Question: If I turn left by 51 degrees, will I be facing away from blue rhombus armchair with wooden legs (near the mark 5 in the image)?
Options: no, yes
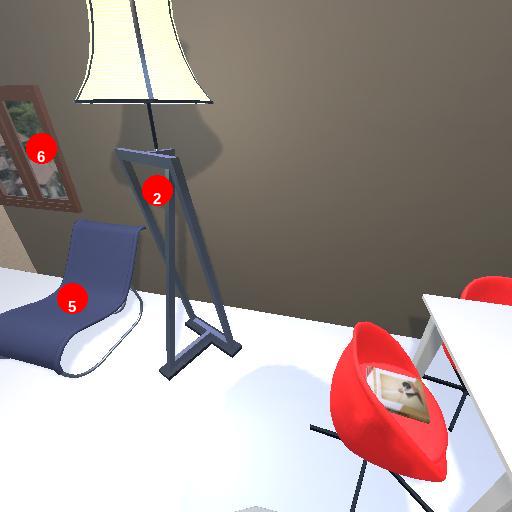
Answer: no